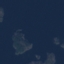
Land use / land cover: SeaLake